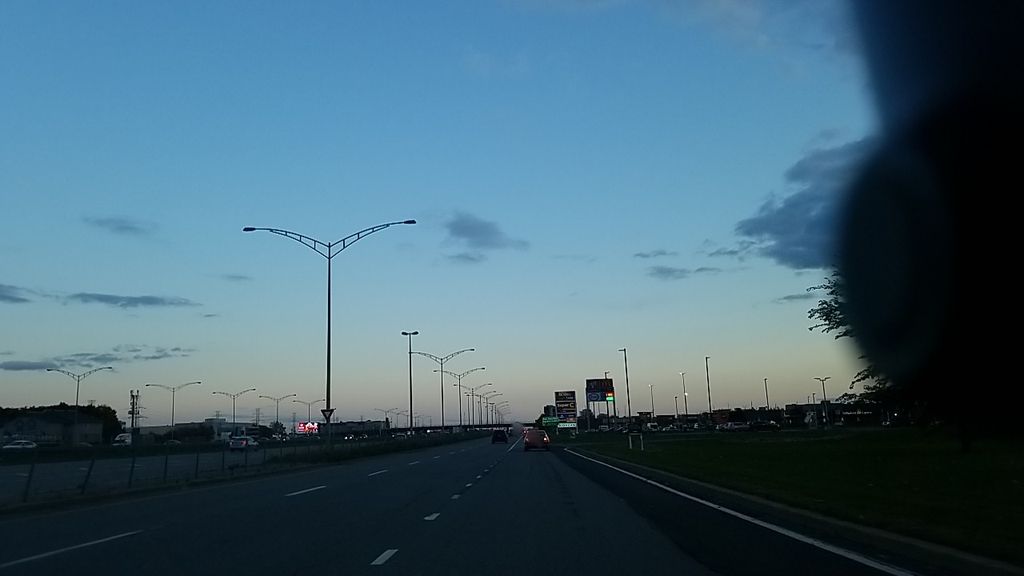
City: montreal